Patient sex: M
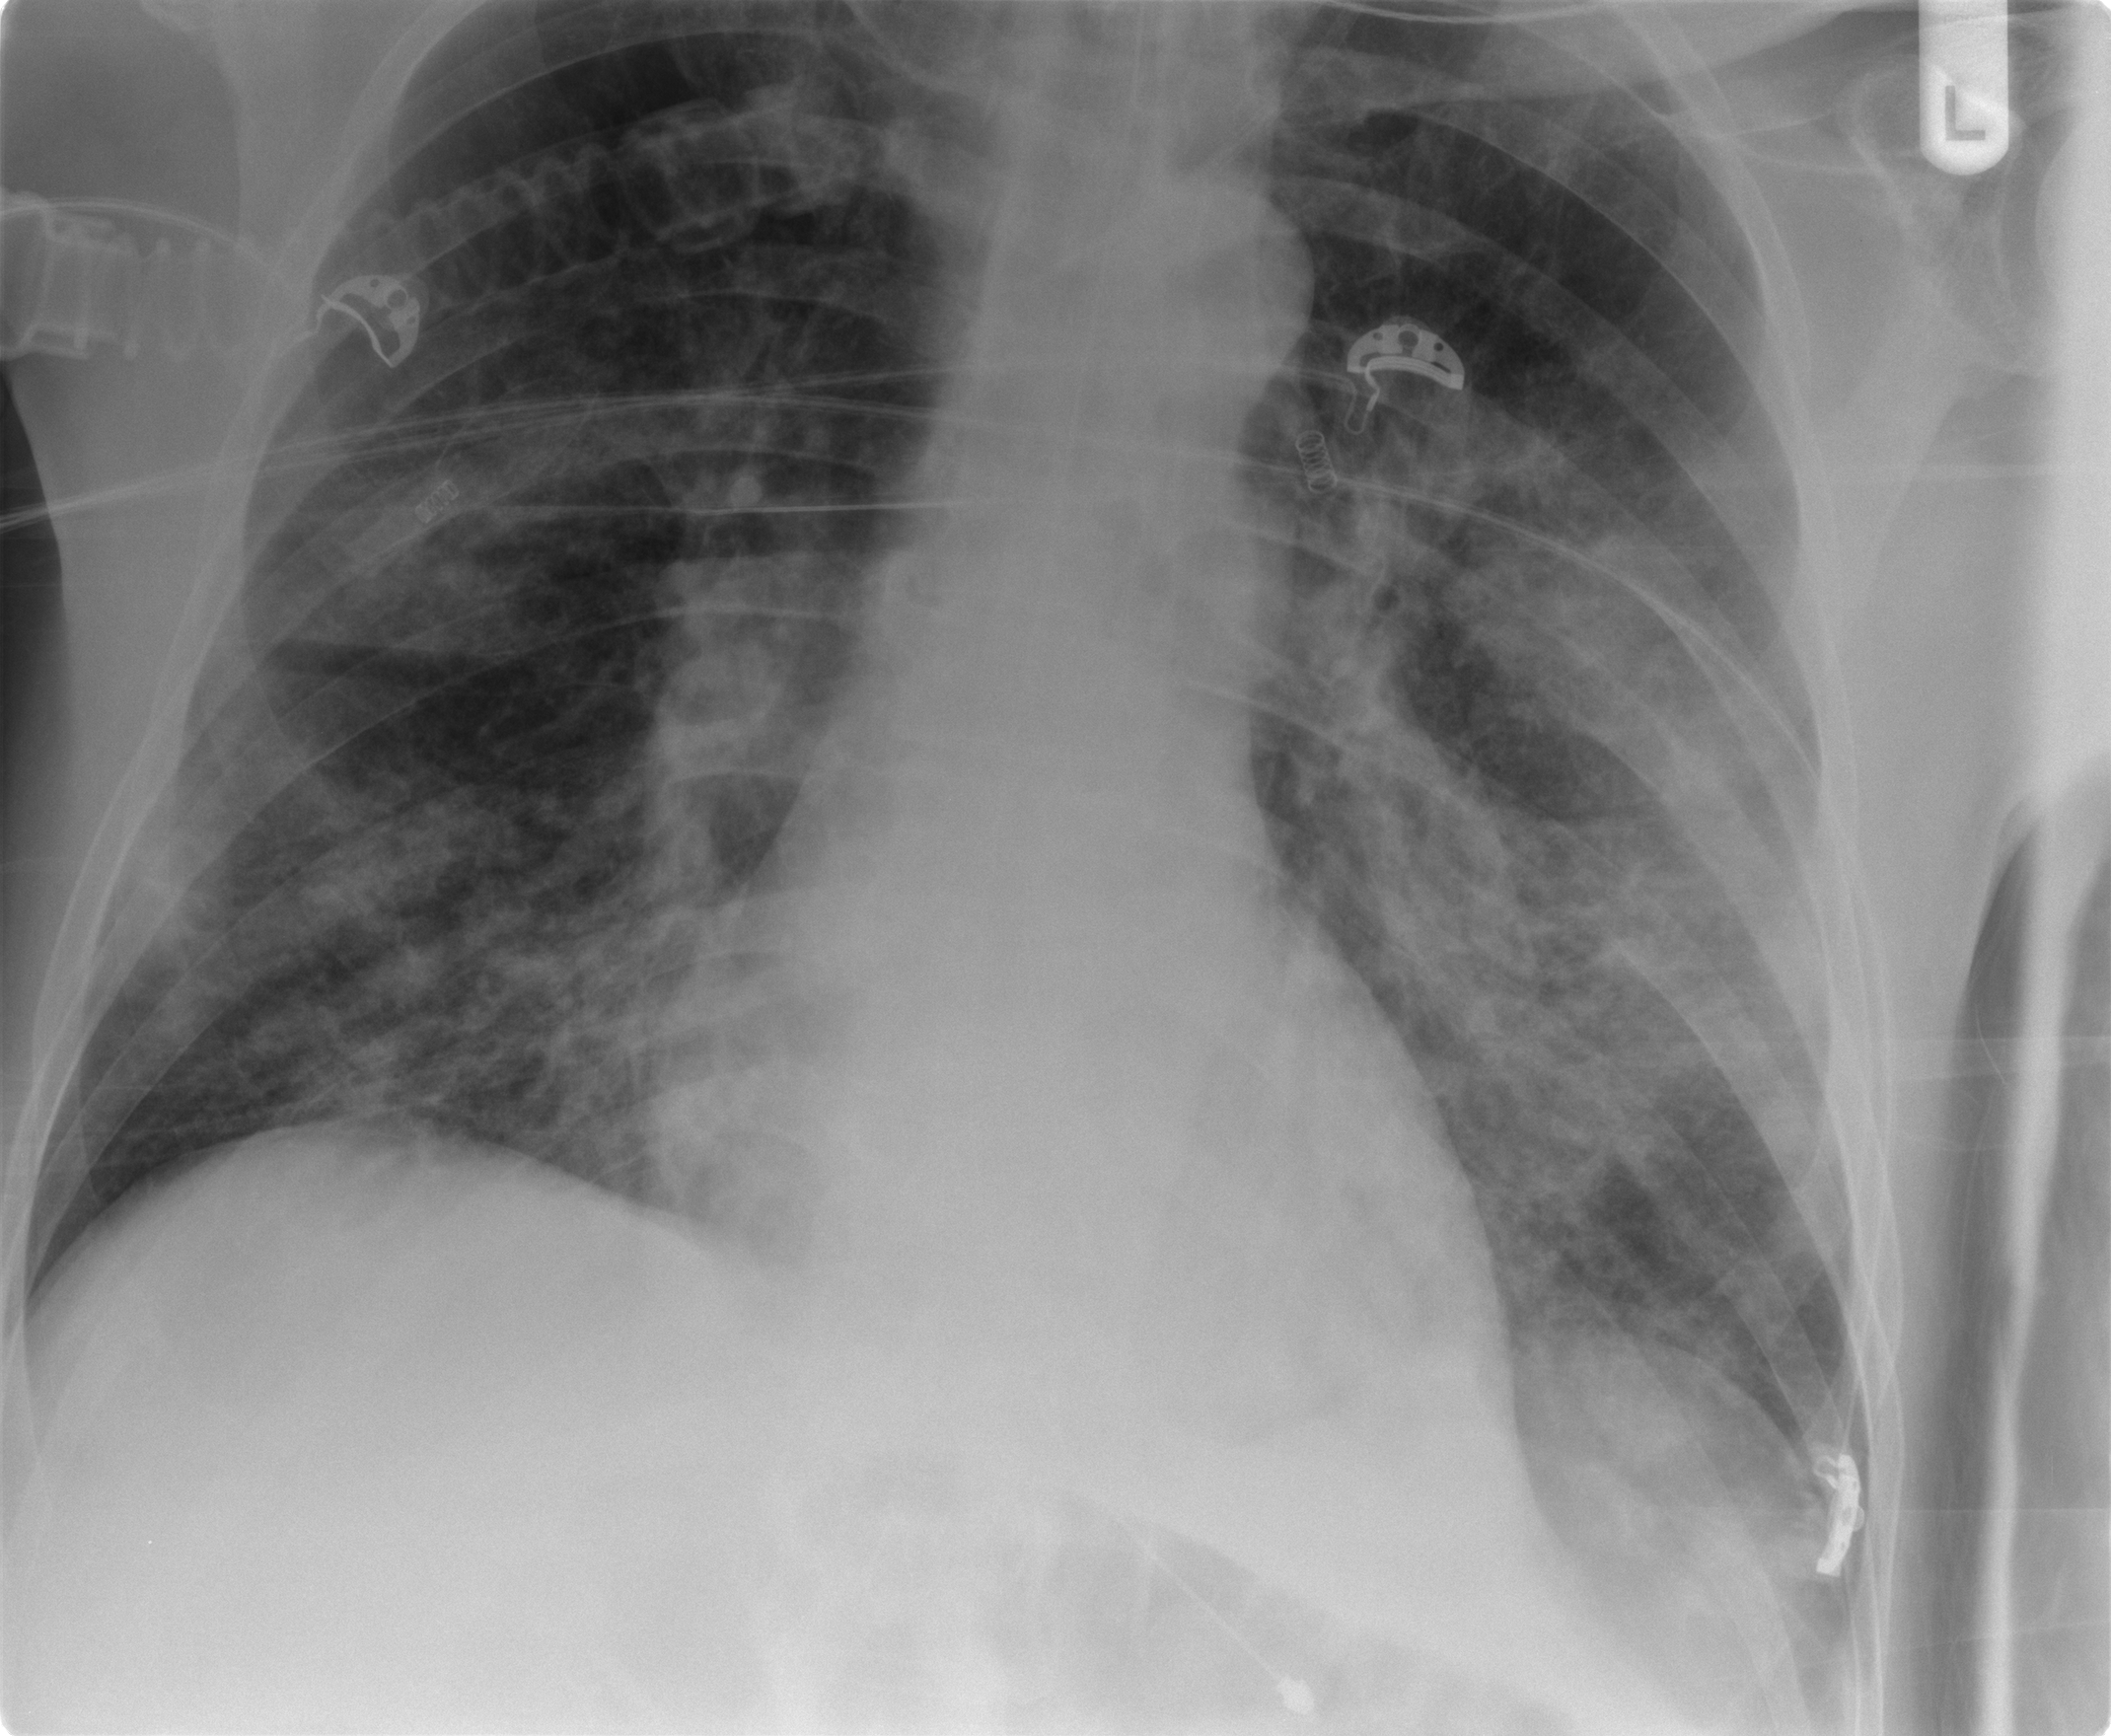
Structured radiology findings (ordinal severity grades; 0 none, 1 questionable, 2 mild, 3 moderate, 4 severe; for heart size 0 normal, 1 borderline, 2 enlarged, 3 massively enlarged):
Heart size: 0
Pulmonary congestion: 2
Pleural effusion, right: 0
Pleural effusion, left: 0
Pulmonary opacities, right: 3
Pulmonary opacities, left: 3
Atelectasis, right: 2
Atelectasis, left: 2